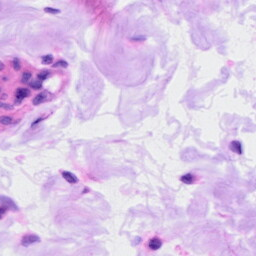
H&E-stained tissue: Ovarian